Aerial crown-view tile of a tropical tree (Barro Colorado Island, Panama), acquired 20250616:
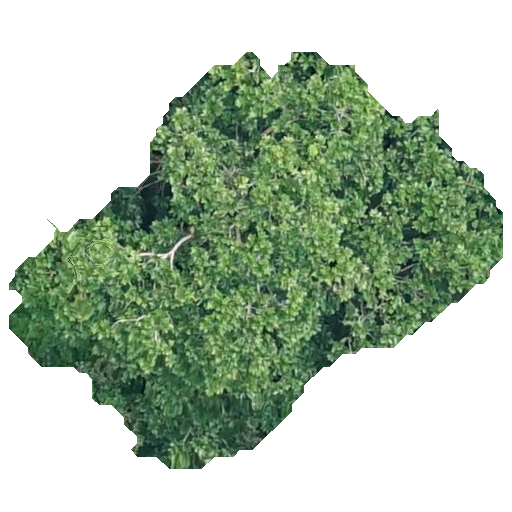
Species: Anacardium excelsum
GBIF accepted scientific name: Anacardium excelsum
Crown area: 175.73 m²